Field crop: maize
Growth stage: 2
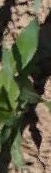
Species: maize